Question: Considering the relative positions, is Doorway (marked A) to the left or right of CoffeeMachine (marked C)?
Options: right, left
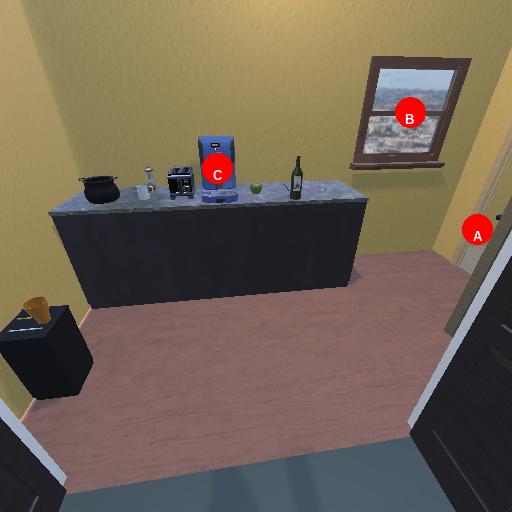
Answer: right